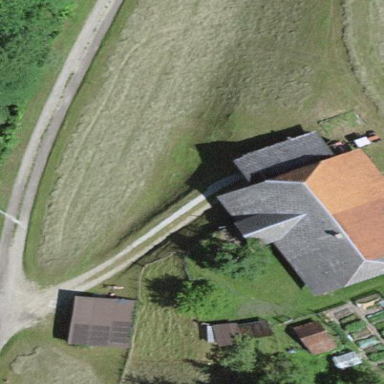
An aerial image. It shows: Farmyard area.